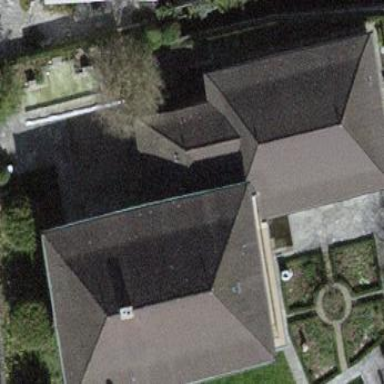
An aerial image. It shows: Building with tile roof.